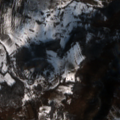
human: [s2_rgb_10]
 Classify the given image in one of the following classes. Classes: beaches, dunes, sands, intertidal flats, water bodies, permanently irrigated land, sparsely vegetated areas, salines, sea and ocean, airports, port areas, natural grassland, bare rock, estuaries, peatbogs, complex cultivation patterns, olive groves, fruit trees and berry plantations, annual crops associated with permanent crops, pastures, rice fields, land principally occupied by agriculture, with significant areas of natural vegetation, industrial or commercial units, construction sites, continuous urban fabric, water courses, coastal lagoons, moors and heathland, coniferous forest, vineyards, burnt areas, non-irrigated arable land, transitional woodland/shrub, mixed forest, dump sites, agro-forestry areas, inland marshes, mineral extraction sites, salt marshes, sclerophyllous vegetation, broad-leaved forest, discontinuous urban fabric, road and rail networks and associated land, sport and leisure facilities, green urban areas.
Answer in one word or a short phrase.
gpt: complex cultivation patterns, land principally occupied by agriculture, with significant areas of natural vegetation, broad-leaved forest, transitional woodland/shrub